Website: crate-barrel
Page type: customer-info-address
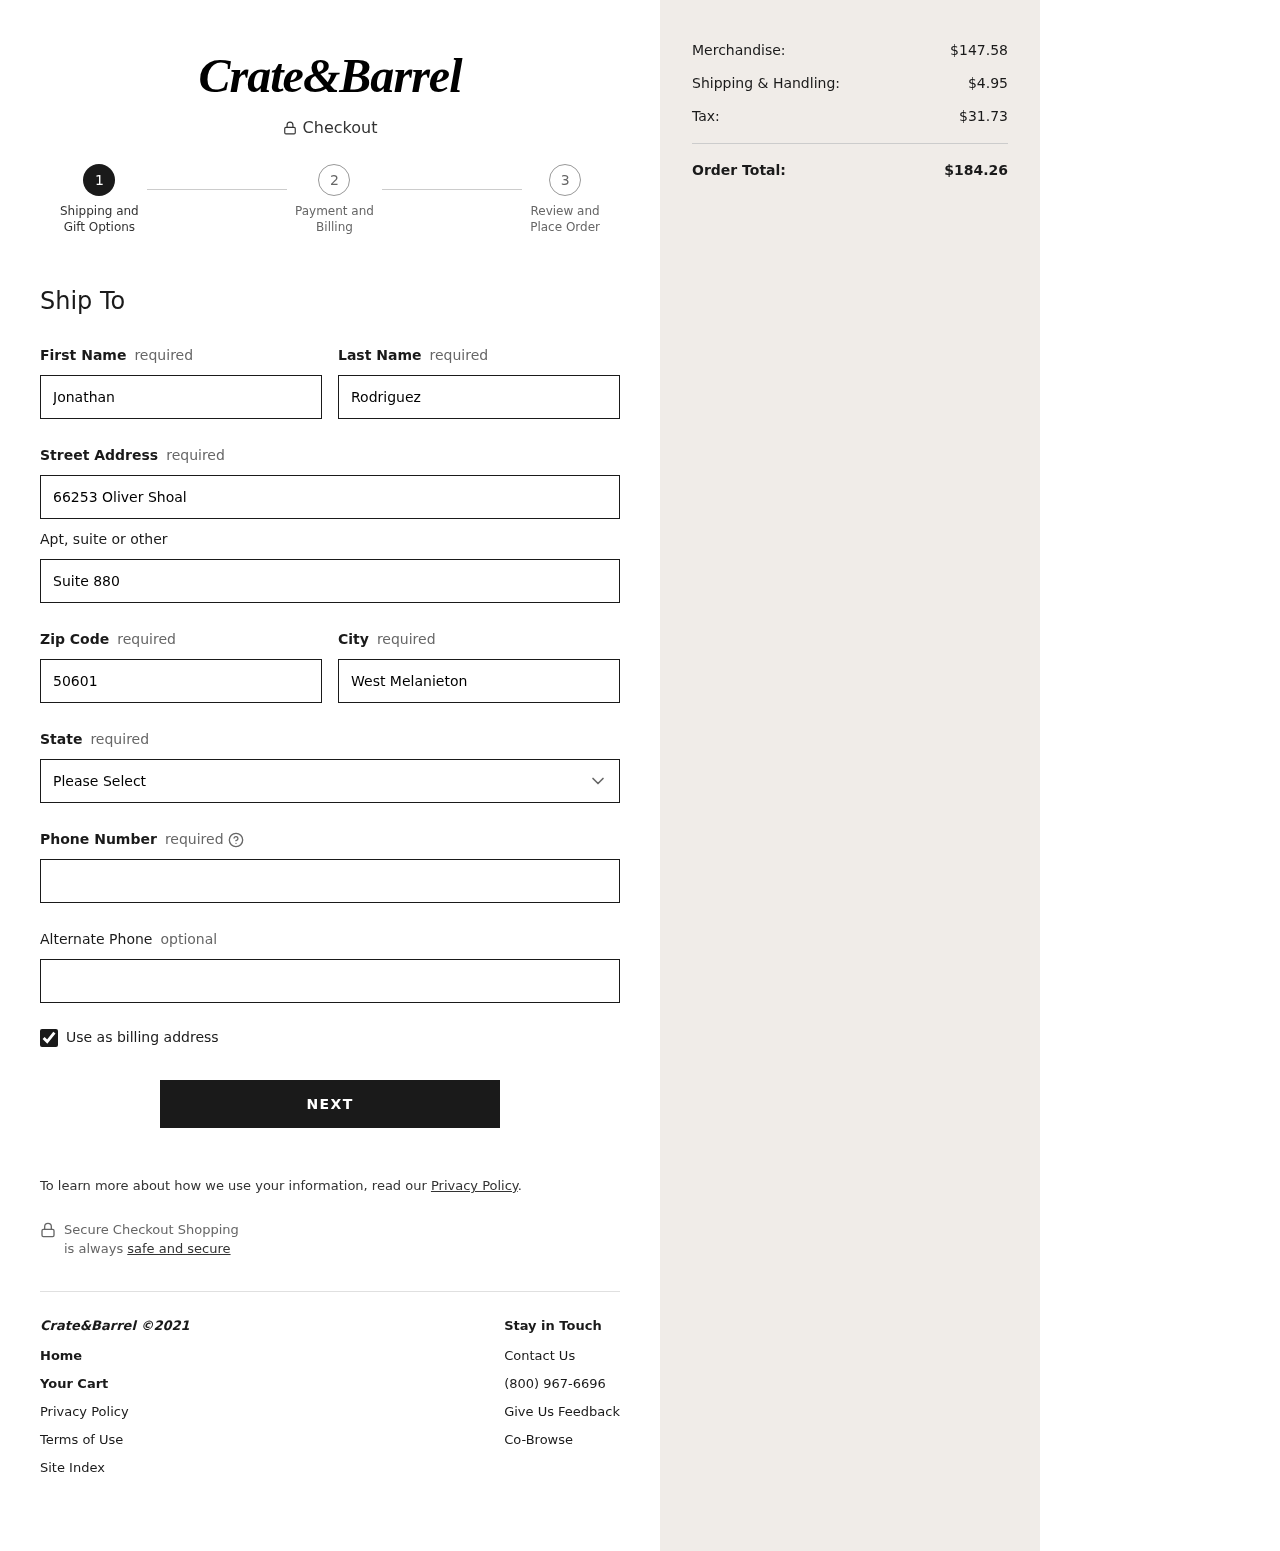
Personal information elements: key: PII_STATE
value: Wisconsin
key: PII_FIRSTNAME
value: Jonathan
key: PII_LASTNAME
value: Rodriguez
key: PII_STREET
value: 66253 Oliver Shoal
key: PII_STREET2
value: Suite 880
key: PII_POSTCODE
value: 50601
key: PII_CITY
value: West Melanieton
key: PII_PHONE
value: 5206885975
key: PII_PHONE_ALT
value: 6084610961
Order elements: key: ORDER_SUBTOTAL
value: $147.58
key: ORDER_SHIPPING_COST
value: $4.95
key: ORDER_TAX
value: $31.73
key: ORDER_TOTAL
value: $184.26